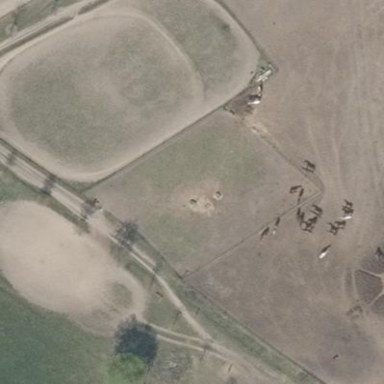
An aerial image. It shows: Equestrian pitch used for leisure and sports activities.